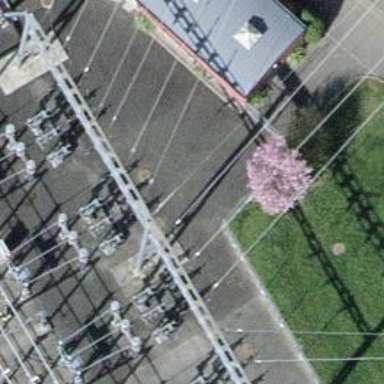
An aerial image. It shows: Three cables of power line.